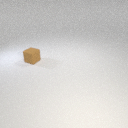
small brown rubber cube